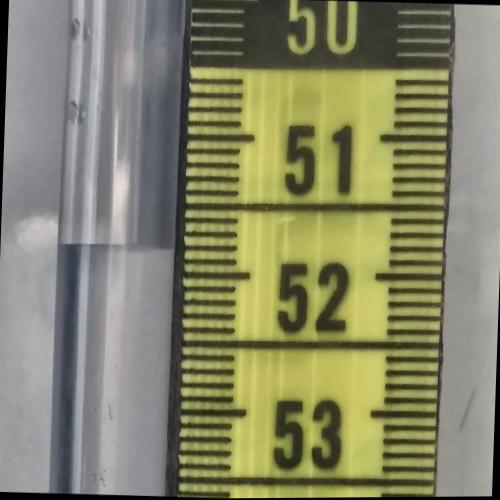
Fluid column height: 51.8 cm